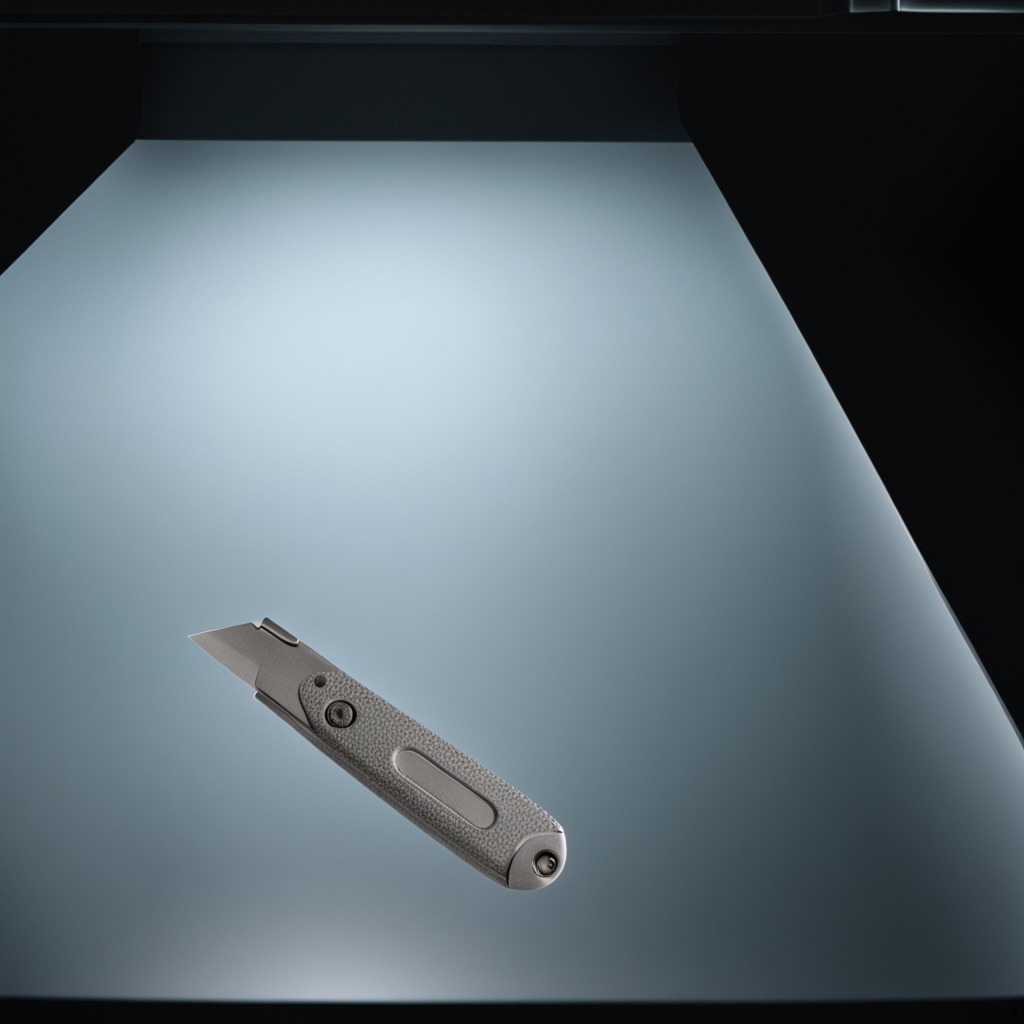
A utility knife is lying on the clean empty table in a railway signal maintenance room lit by harsh overhead fluorescents.